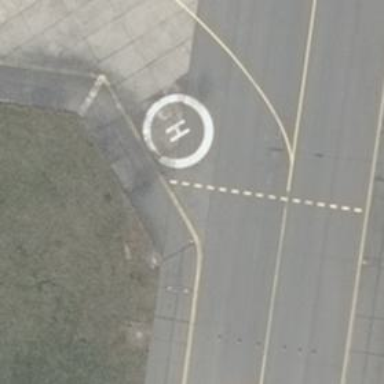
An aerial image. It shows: Helipad with asphalt surface at the airport.